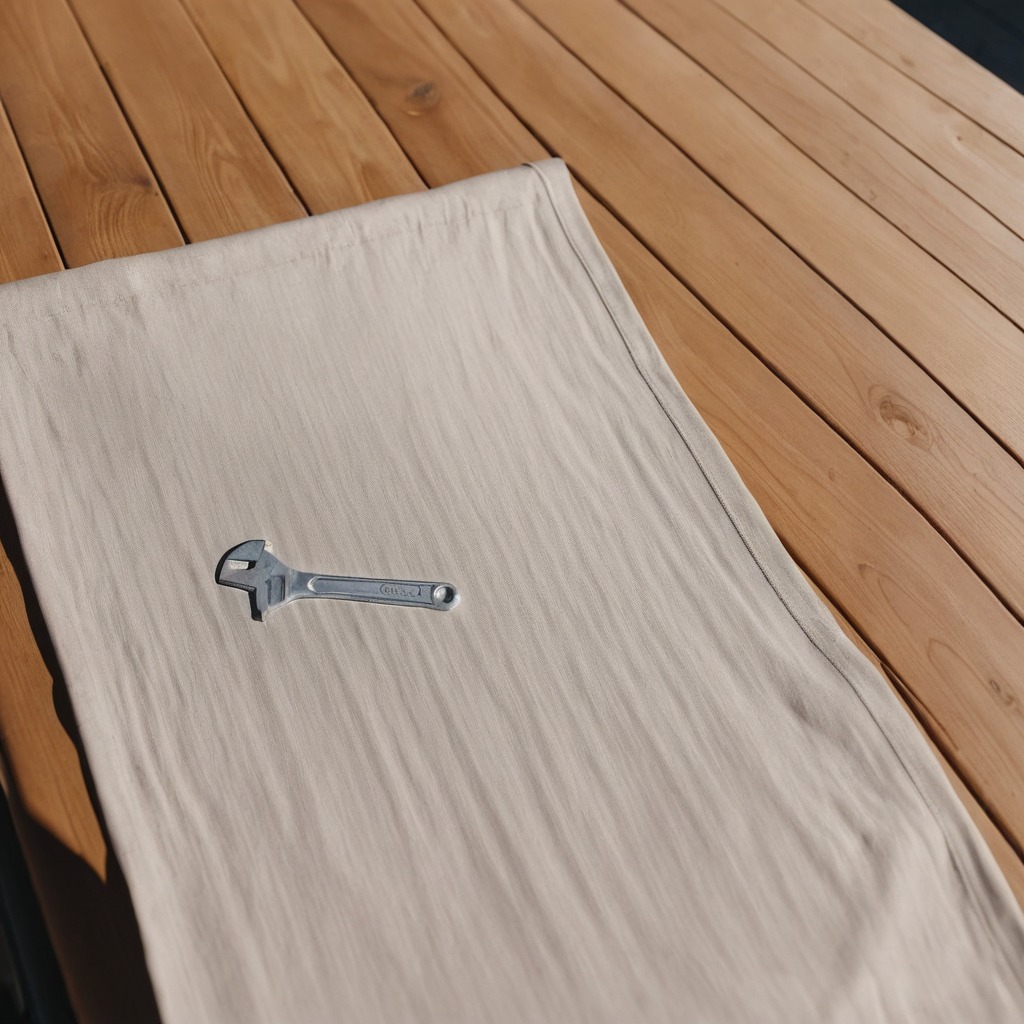
A wrench is lying on a wooden table in an outdoor workshop during daytime bright natural light soft shadows worn but beneath the cloth.